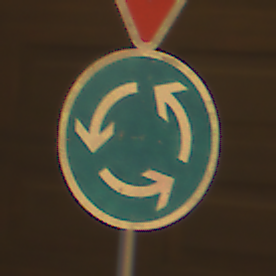
Verkehrszeichen: Kreisverkehr
Zusatzzeichen oben: VorfahrtGewaehren
Umgebung: Outdoor, Urban
Tageszeit: Night
Wetter: Clear
Licht: Artificial
Jahreszeit: NotSpecified
Kontrast: HighContrast